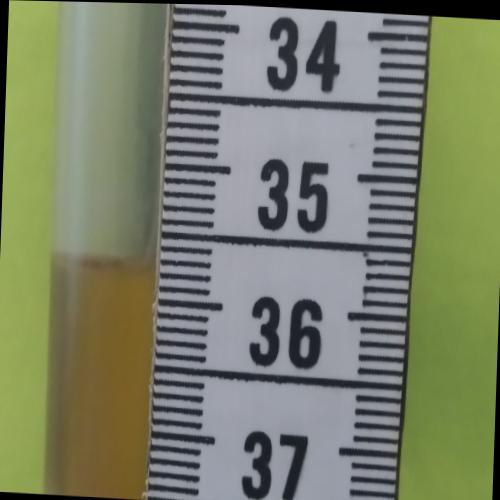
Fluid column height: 35.7 cm